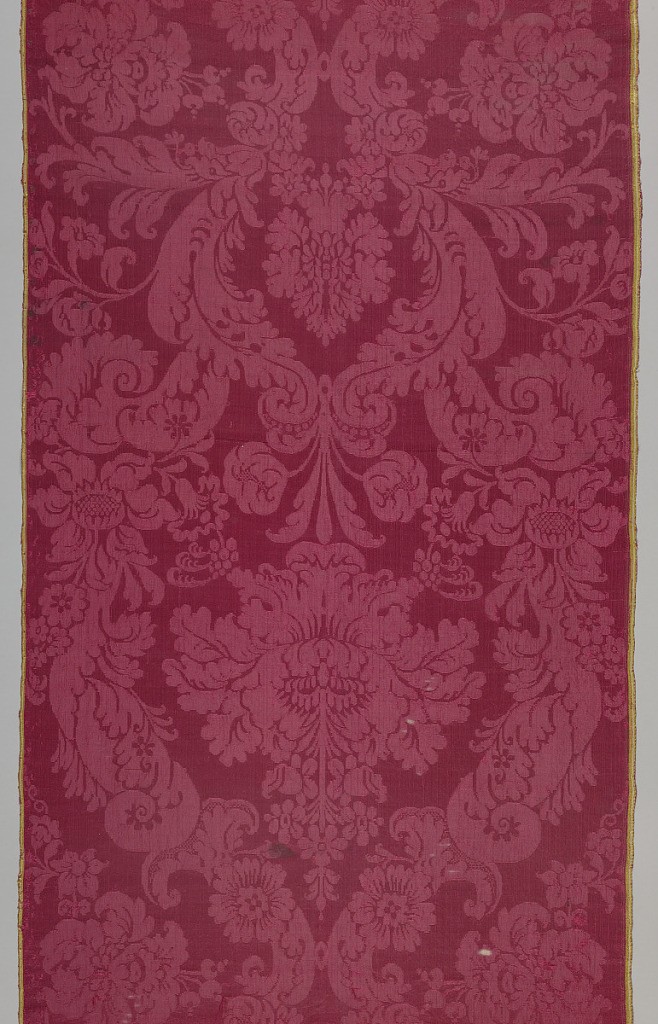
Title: Fragment
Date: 17th–18th century
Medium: silk Technique: 5-harness satin damask
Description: Short length of red damask in a symmetrical arrangement of large and small blossoms and scrolling leaves.